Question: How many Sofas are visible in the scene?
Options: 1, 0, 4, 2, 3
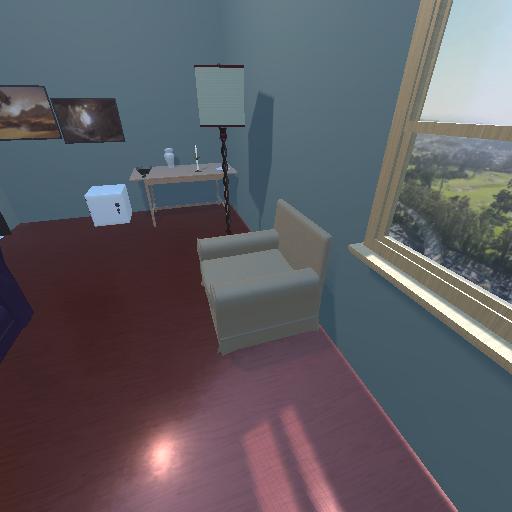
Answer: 1